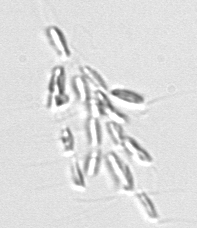
Label: Dinobryon